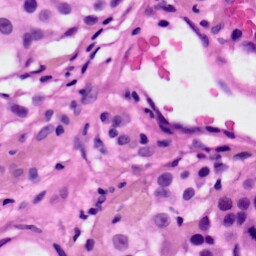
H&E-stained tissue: Skin